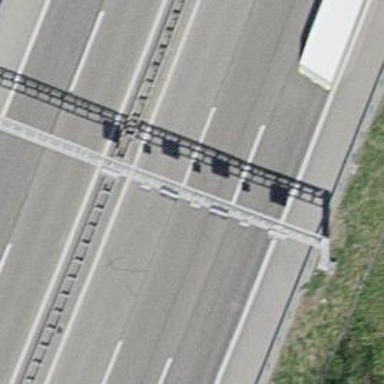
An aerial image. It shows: Gantry structure.